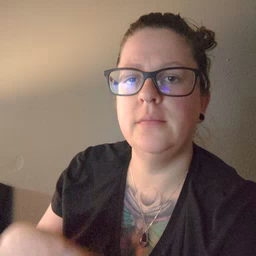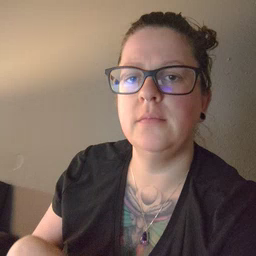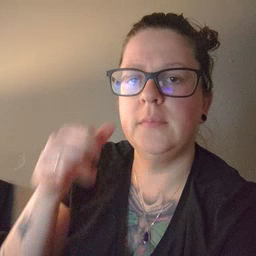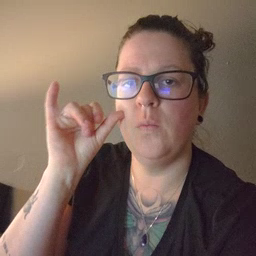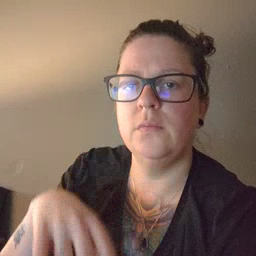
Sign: cow